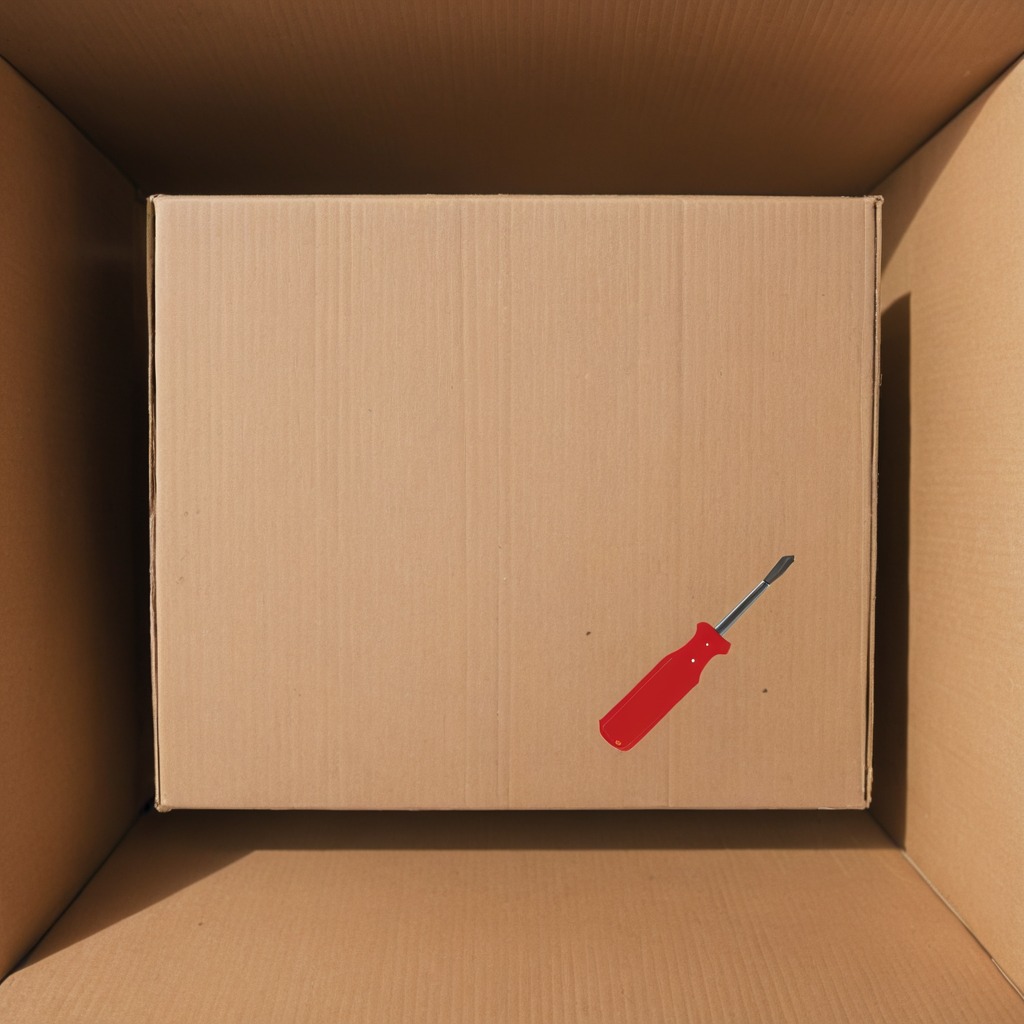
A screwdriver lying on a cardboard box surface in an outdoor workshop during daytime bright natural light soft shadows slightly creased but